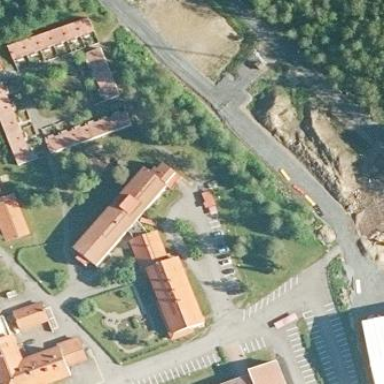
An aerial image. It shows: Public building.